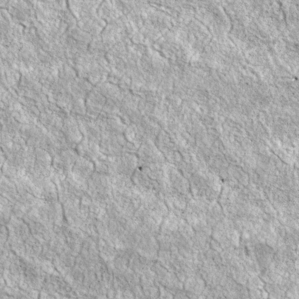
Label: non_frost